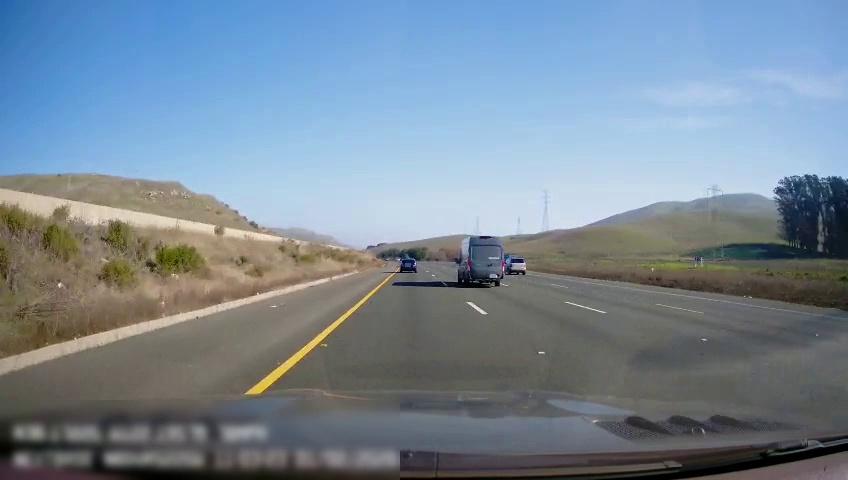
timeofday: Day
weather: Sunny
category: Drivable Space
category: Vehicles | Car
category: Vehicles | Car
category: Vehicles | Van
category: Lanes | Alternate Lane
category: Lanes | Alternate Lane
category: Lanes | Alternate Lane
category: Lanes | Current Lane
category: Lanes | Alternate Lane